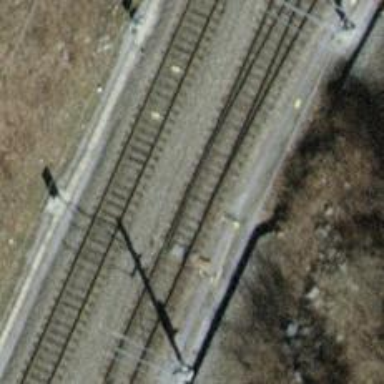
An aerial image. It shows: Railway switch.